Question: I have a class developed with windowbuilderpro that i want to close also from a JButton further than with the standard X button on the window, so here the example of the class :
'''
public class MainWindow {
public JFrame frame;
public MainWindow() {
initialize();
frame.setDefaultCloseOperation(JFrame.DISPOSE_ON_CLOSE);
}
public void show() {
EventQueue.invokeLater(new Runnable() {
public void run() {
try {
//Show the main Frame
frame.setVisible(true);
} catch (Exception e) {
e.printStackTrace();
}
}
});
}
'''
When i close the window from the X button the window close correctly and the process terminate.
When i close instead from a JButton that have this listener :
'''
mntmExit.addActionListener(new ActionListener() {
public void actionPerformed(ActionEvent e) {
//Close the application main form
frame.setVisible(false);
frame.dispose();
}
});
'''
the frame window close correctly but the process remain alive ... Why ?

As you can see there is an AWT-Shutdown thread that start and terminate continuously, How can i achieve the same behaviour of the X button that close also the application process ?
System.exit(0); is not suitable because it terminate the application also if there are another background running thread and i don't want that . The MainWindow class should close and release it's resource, the same behaviour that have closing the application with the X button that close the MainWindow instance but if there are background thread running it doesn't kill they but wait until they finished their work...
- -
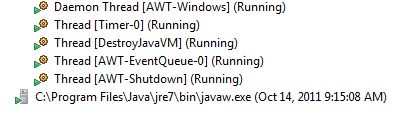
Answer: not sure what you really needed, that looks like that you create new JFrame again an again, don't do that, create JFrame once and re-use this Container
'''
frame.setDefaultCloseOperation(JFrame.DO_NOTHING_ON_CLOSE); // do nothing
frame.setDefaultCloseOperation(JFrame.HIDE_ON_CLOSE); // same as setVisible(false)
'''
then for visibily you can only to call 'frame.setVisible(true);'
for more Confortable is override <URL>, then you can control some Events